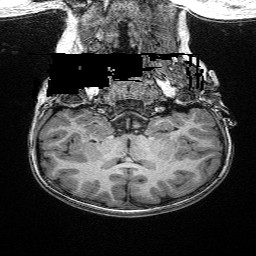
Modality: T1w
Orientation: sagittal